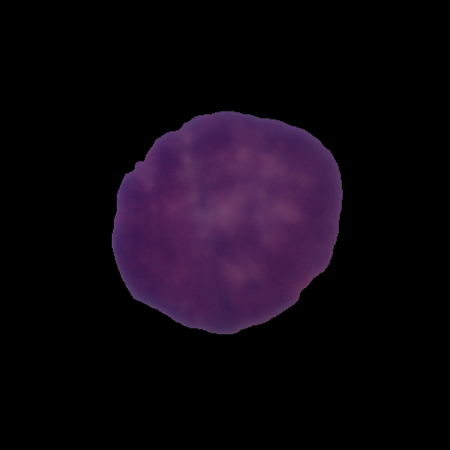
Label: cancer